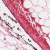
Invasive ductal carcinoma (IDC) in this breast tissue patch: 0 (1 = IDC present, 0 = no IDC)